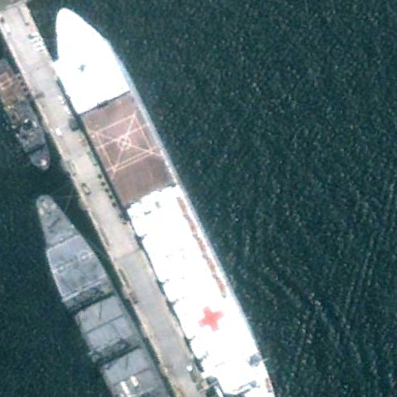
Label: Medical_ship